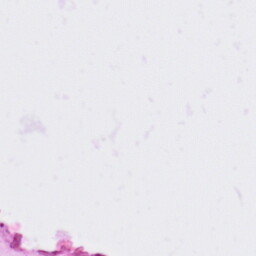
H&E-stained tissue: Colon